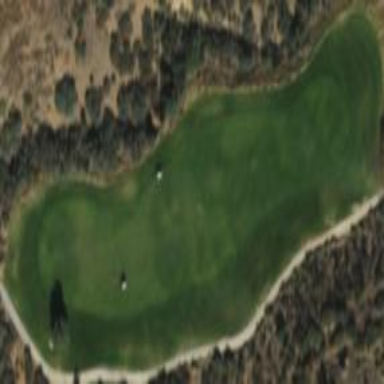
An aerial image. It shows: Rough area on grassy golf course.